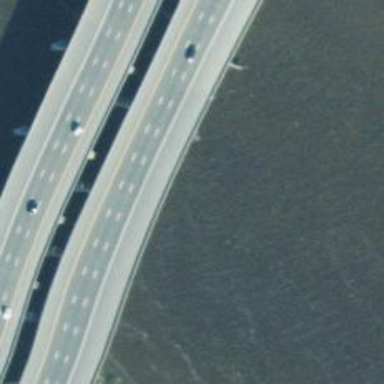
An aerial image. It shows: Bridge over motorway.